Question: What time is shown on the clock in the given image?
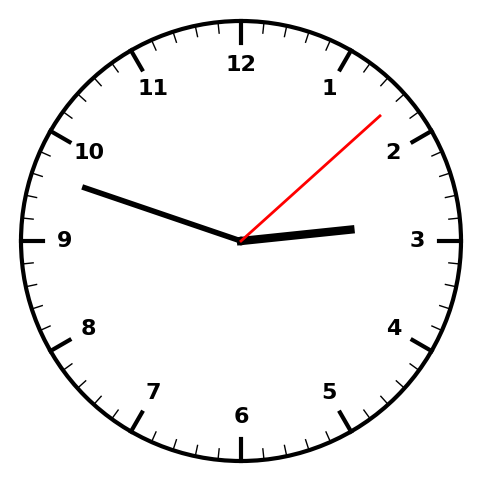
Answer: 02:48:08